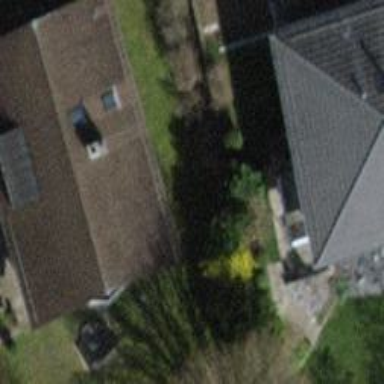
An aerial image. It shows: Detached building.